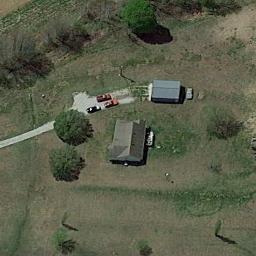
Label: residential